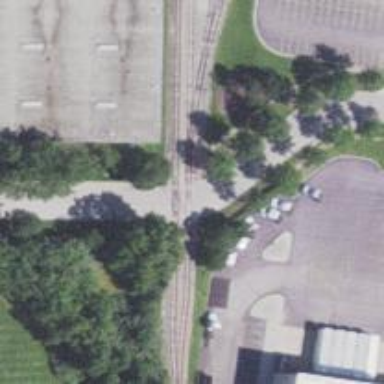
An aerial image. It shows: Rail spur service.